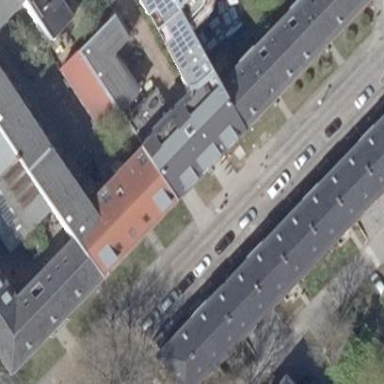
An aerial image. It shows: Gabled-roof building with apartments. The roof is covered with roof tiles.